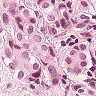
Metastatic tissue present: yes